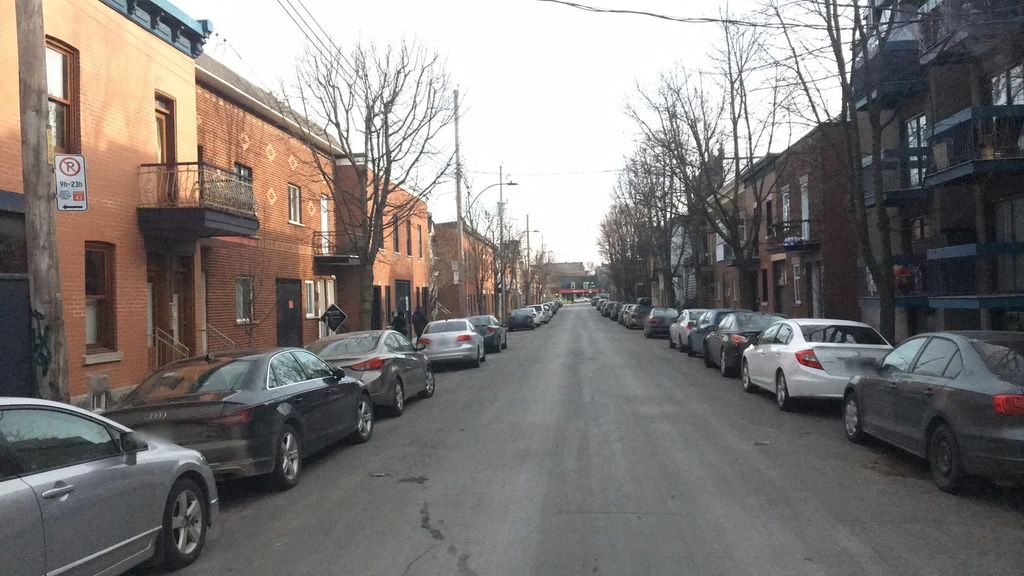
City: montreal